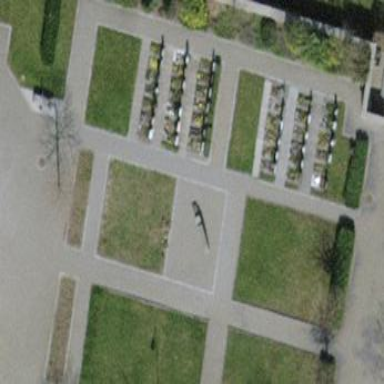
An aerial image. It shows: Graveyard.